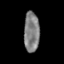
Tissue: skin
Cell type: Epithelial cells
Senescence score: 0.2413
Nuclear area (px): 608
Mean DAPI intensity: 128.161